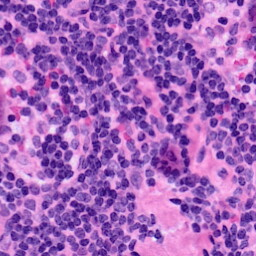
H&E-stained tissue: LymphNode